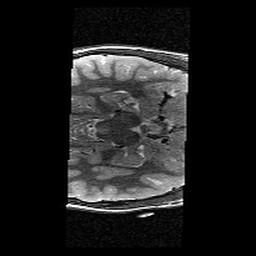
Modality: T2w
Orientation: axial
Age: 10
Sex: female
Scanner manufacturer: siemens
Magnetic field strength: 3 T
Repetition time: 9.23 s
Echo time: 0.067 s